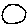
Label: circle